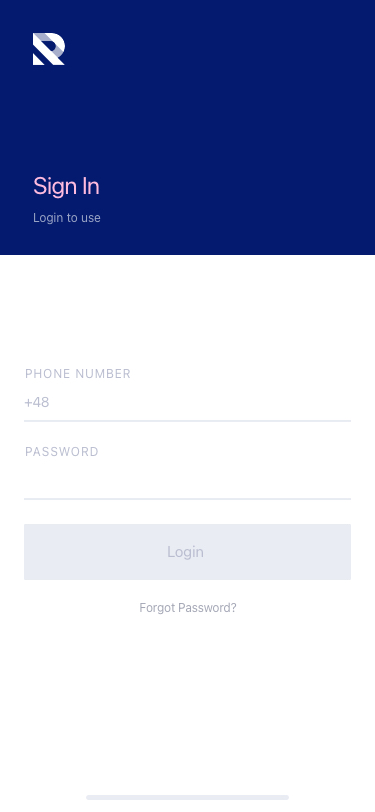
Text in this UI design:
Sign In
Login to use
Forgot Password?